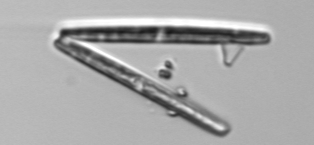
Label: Thalassionema